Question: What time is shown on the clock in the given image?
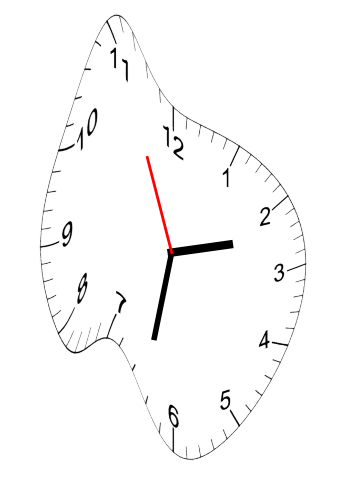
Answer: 02:31:56